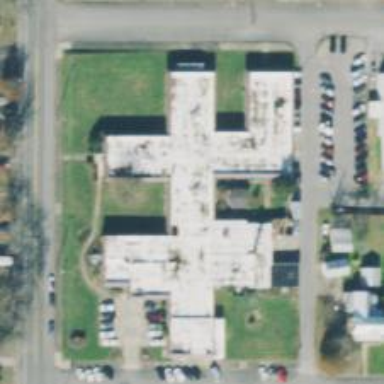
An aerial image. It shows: Nursing home.